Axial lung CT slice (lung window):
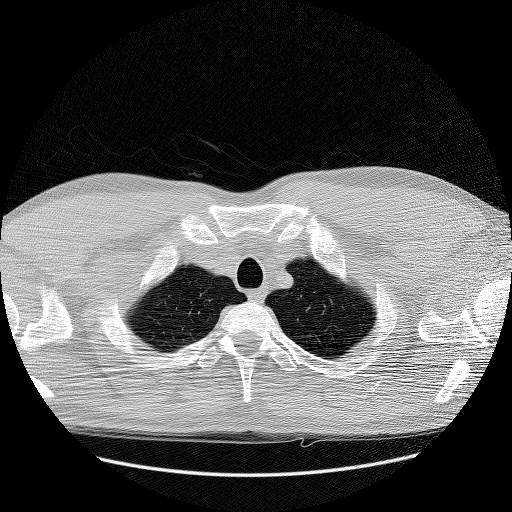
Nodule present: no